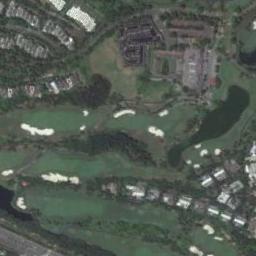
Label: golf_course